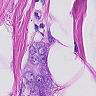
Metastatic tissue present: yes